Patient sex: M
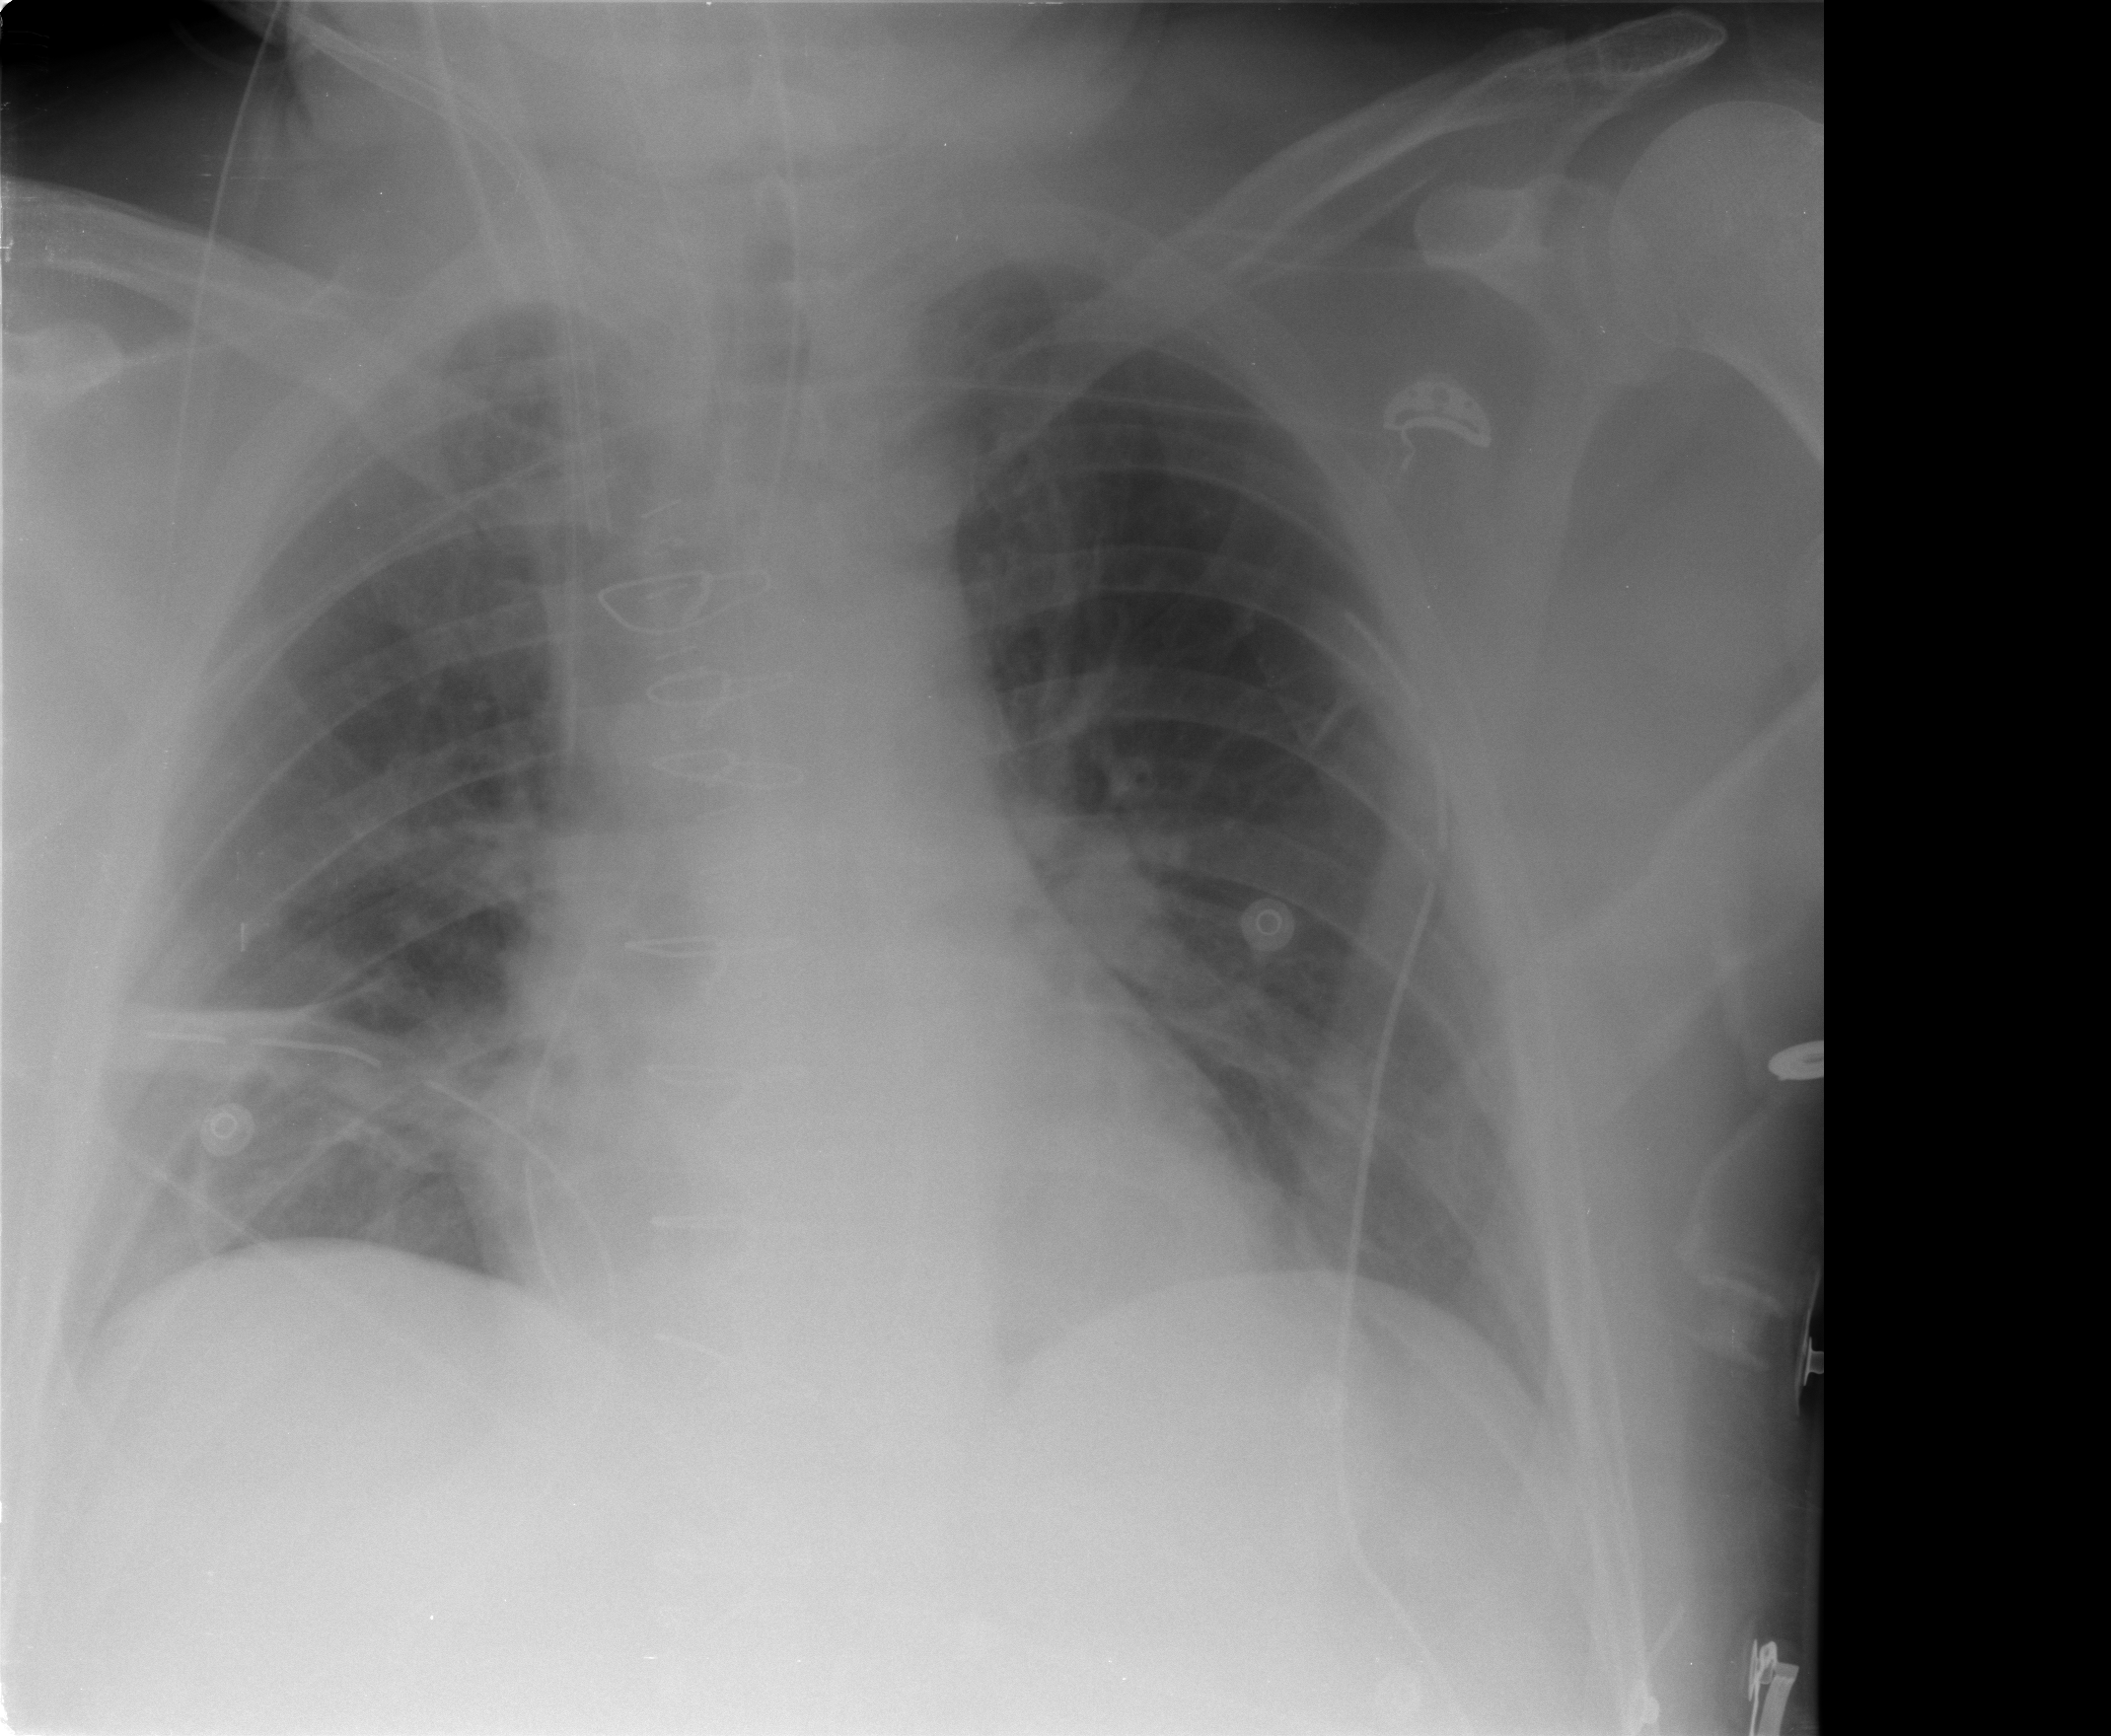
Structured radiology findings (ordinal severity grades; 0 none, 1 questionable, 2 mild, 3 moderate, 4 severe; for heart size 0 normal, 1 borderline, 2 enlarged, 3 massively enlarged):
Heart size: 0
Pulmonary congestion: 1
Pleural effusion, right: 0
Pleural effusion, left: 0
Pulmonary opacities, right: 0
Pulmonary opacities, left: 0
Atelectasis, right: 2
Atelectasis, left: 1